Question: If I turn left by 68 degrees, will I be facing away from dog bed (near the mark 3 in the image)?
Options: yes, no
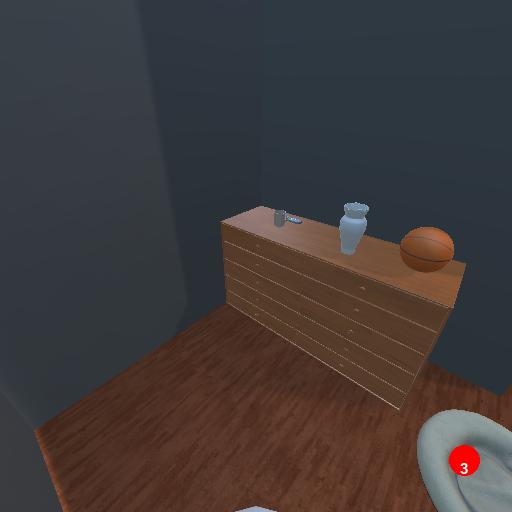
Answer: yes